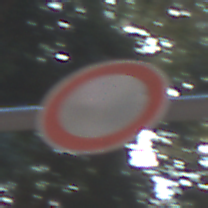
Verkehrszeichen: VerbotFahrzeugeAllerArt
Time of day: MorningAfternoon
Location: Outdoor (Suburban)
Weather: PartlyCloudy
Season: NotSpecified
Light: Natural